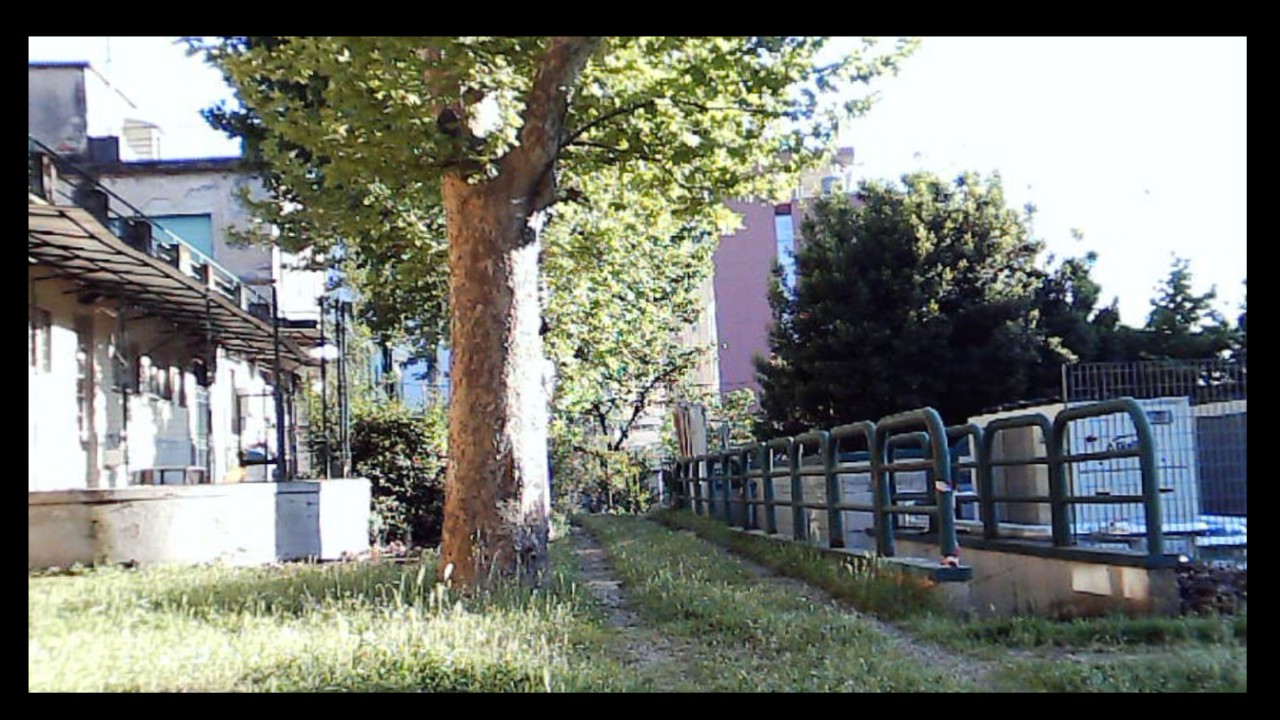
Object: DarwinFPV cineape20